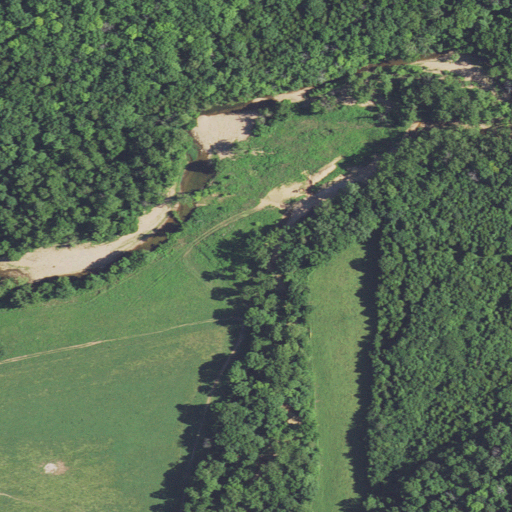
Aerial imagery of valley in Missouri named Bidwell Hollow containing deciduous forest, mixed forest, pasture, herbaceous wetlands, shrub, evergreen forest, and woody wetlands